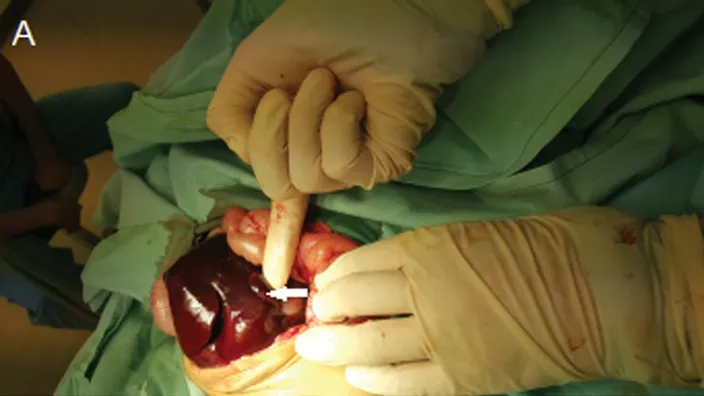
Operative pictures: (
A
) Dusky Congested accessory liver lobe with the congested gallbladder (white arrow) embedded in it.
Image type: medical_photograph (other_medical_photograph)